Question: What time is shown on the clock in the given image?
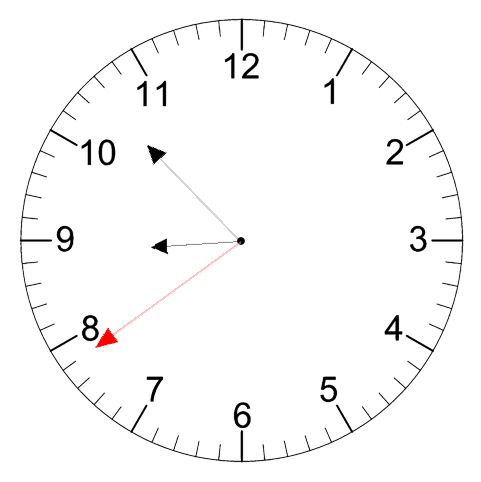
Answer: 08:52:39